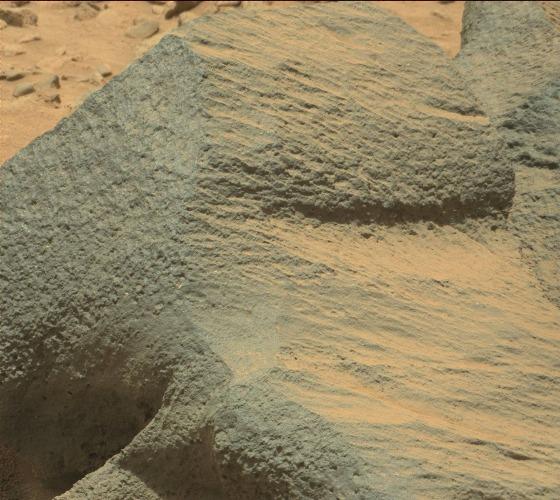
Terrain classes present: Bedrock, Gravel / Sand / Soil, Rock, Shadow